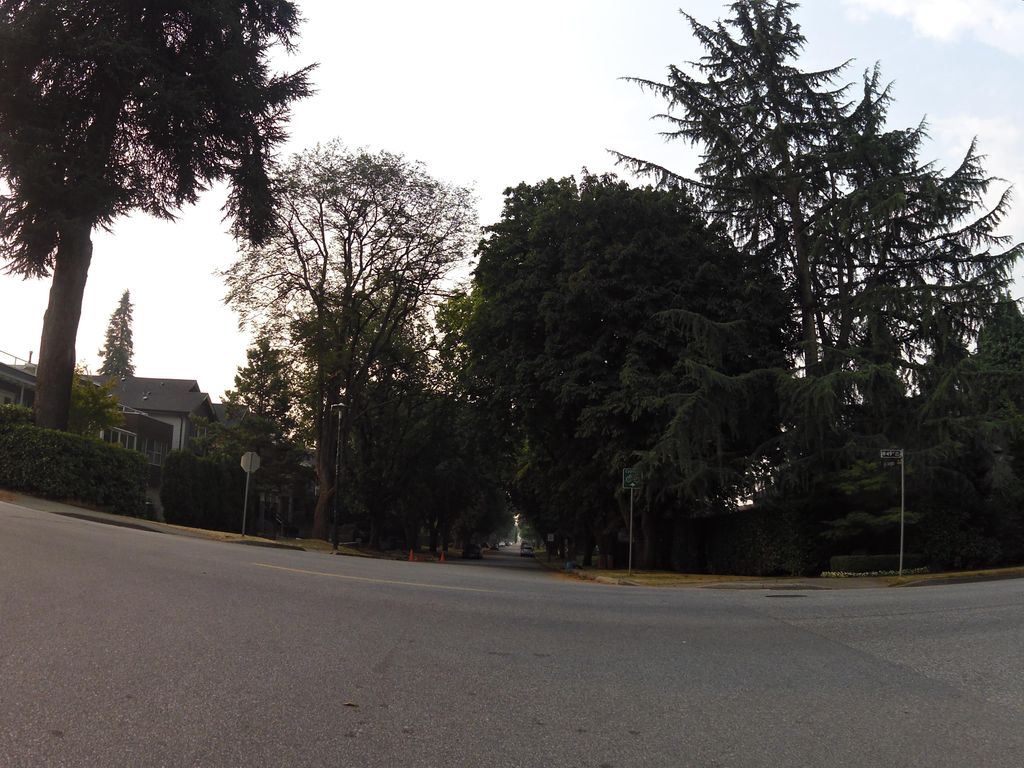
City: vancouver